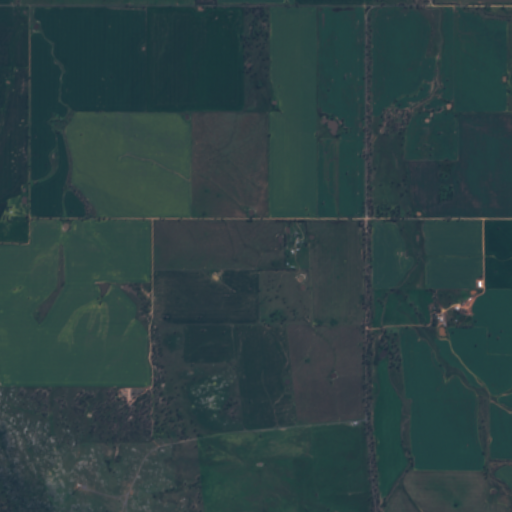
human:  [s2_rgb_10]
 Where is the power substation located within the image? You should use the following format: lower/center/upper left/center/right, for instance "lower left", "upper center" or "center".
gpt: The power substation is located in the lower right of the image.
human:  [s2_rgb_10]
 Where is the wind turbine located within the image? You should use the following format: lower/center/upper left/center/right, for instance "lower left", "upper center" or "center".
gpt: The wind turbine is located in the lower left of the image.
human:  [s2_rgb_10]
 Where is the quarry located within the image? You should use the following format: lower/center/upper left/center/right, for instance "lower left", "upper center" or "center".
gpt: There is no quarry in the image.